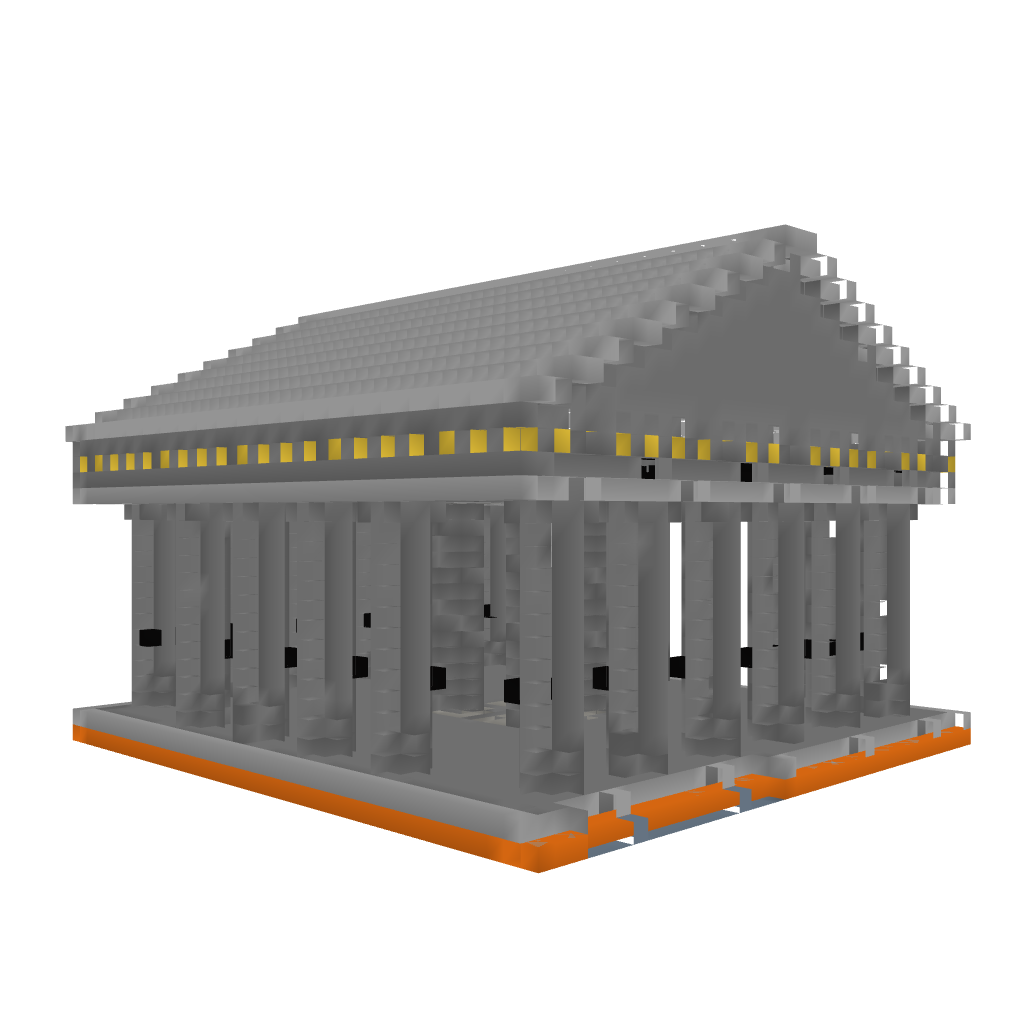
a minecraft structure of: Tempel-Zeus